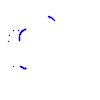
Particle: proton